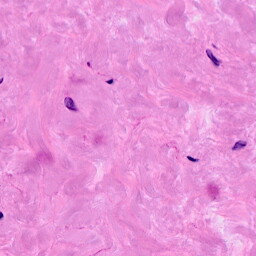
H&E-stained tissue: Breast